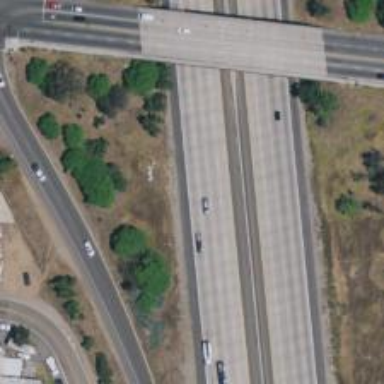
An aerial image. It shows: Motorway.